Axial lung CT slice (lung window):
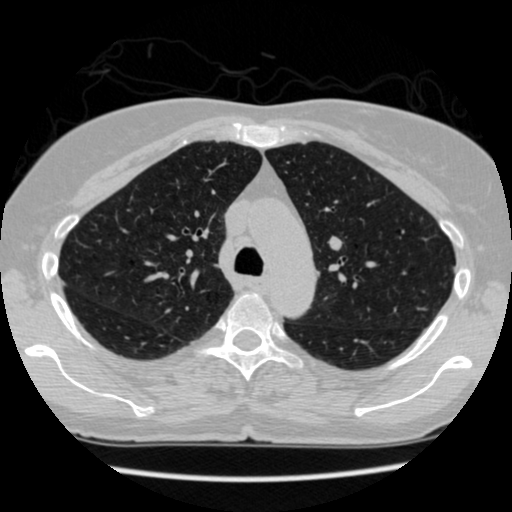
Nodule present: no